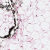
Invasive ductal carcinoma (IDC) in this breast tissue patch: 0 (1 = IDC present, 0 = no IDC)